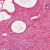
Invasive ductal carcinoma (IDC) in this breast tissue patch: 0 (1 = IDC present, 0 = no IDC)